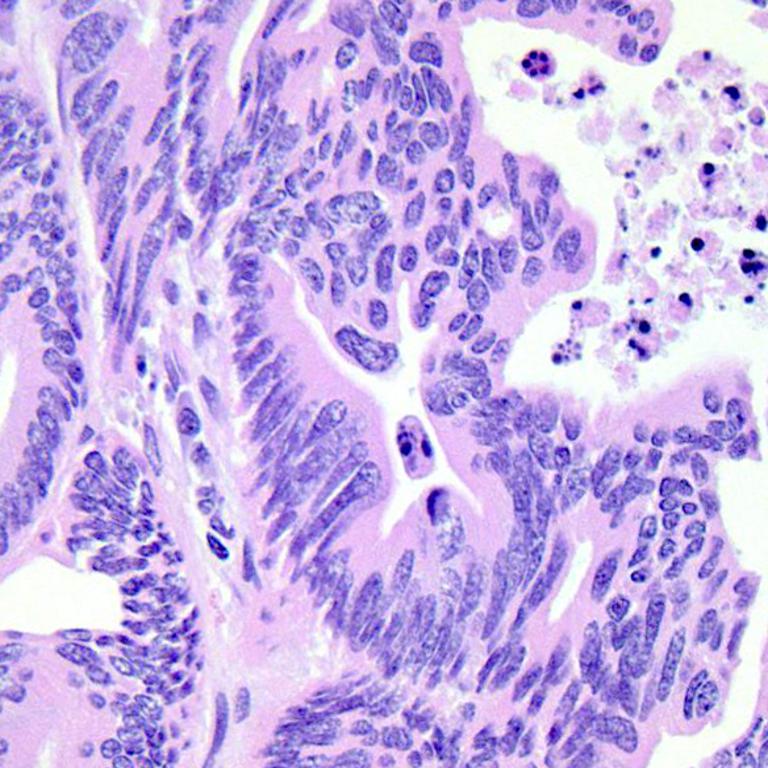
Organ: colon
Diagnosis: adenocarcinomas